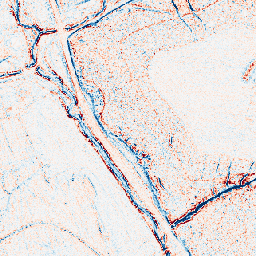
Category: edge_preserving
Decomposition family: anisotropic_diffusion
Decomposition parameters: iterations: 5
kappa: 30
gamma: 0.1
Upsampling method: area
Upsampling parameters: scale: 8
Upsampling scale: 8